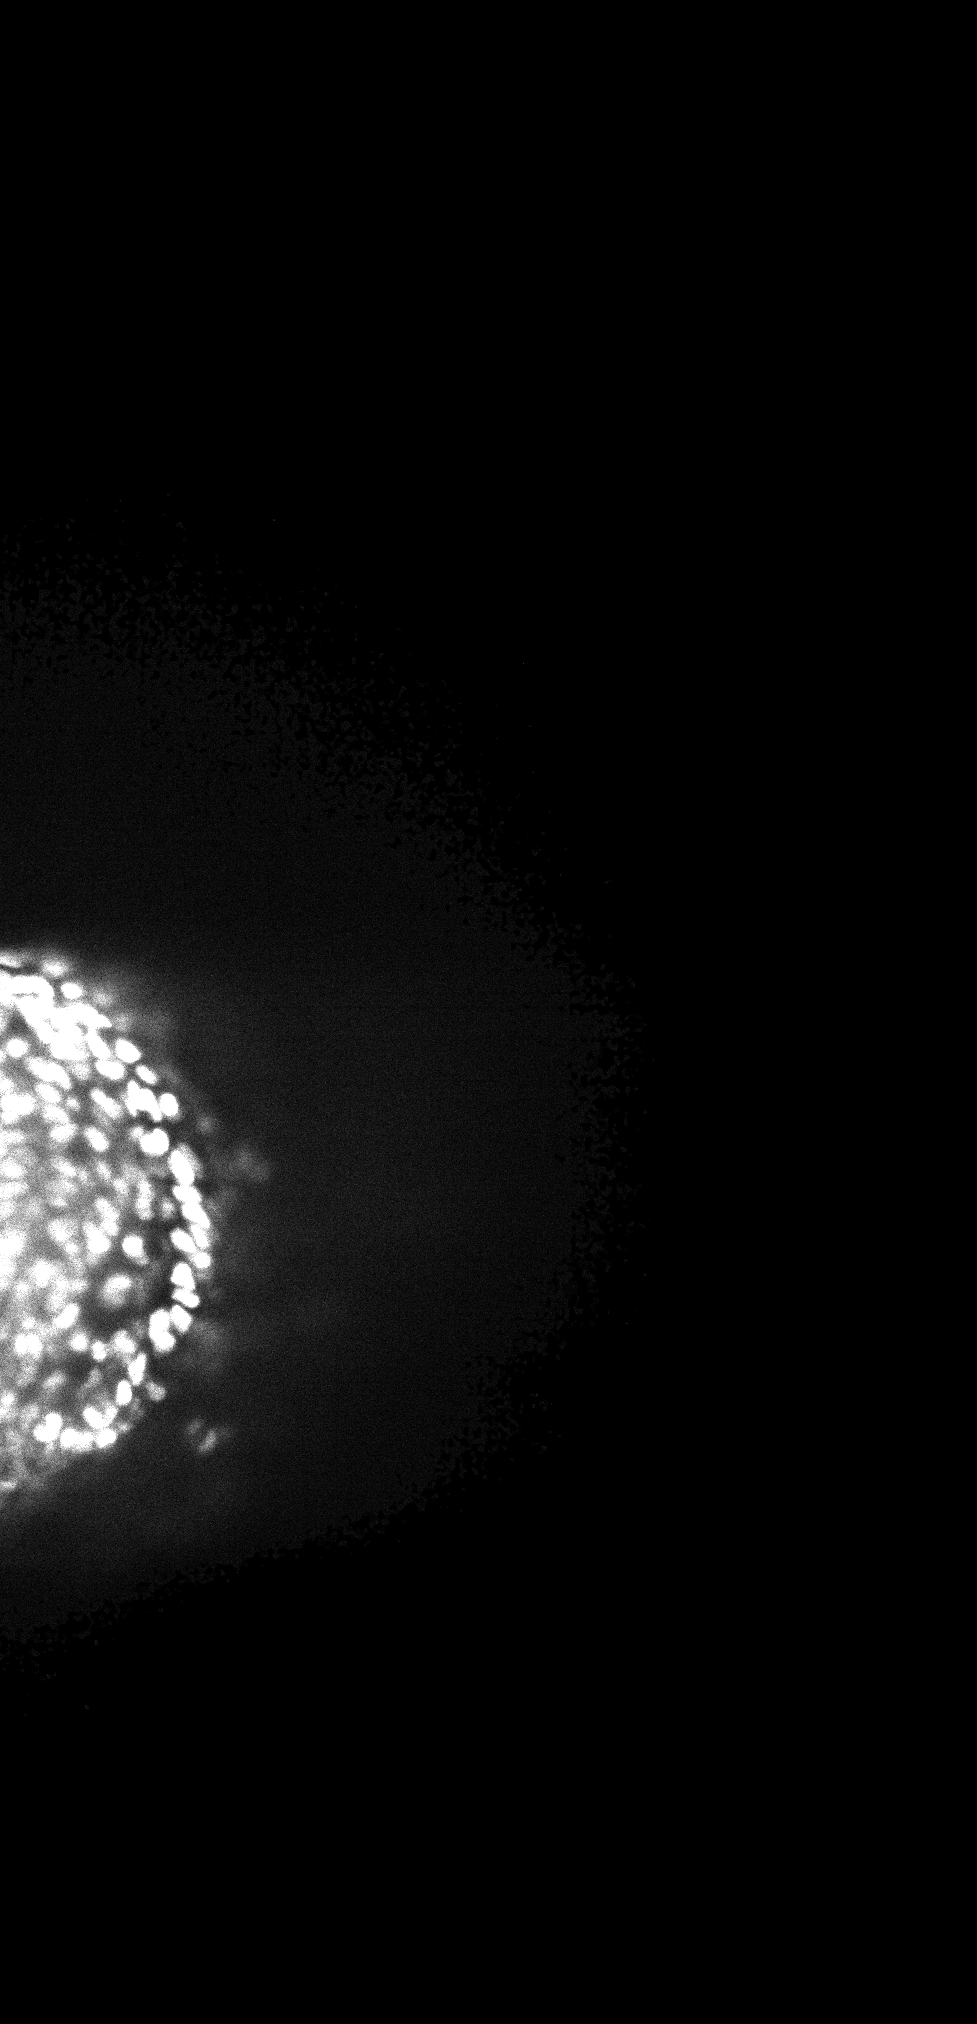
Sample: MusMusculus_1
Volume: 70 slices, 2024x977 pixels
Nuclei in middle slice: 90